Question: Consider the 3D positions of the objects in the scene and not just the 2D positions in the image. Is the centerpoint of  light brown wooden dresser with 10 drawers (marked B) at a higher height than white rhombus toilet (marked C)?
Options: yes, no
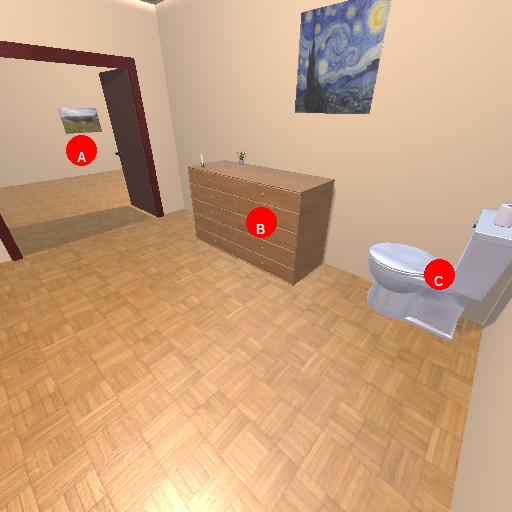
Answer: yes